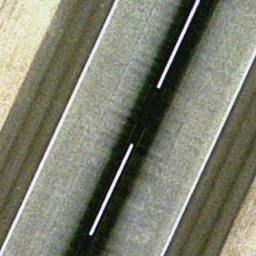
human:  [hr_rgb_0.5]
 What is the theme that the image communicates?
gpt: runway